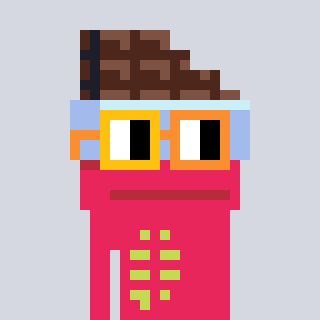
a pixel art character with square yellow and orange glasses, a chocolate-shaped head and a redpinkish-colored body on a cool background